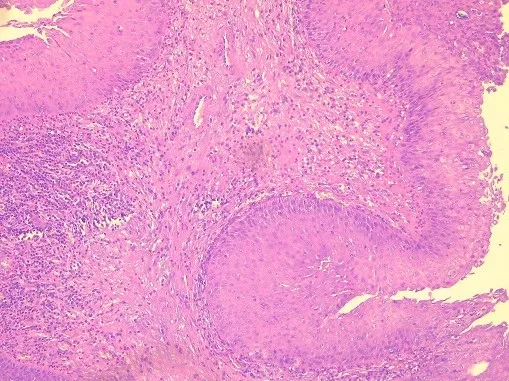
Microscopic view showing papillae and epithelial invaginations, sometimes covered by a transitional type epithelium sometimes of keratinized squamous type (HE x 100).
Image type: pathology (h&e)